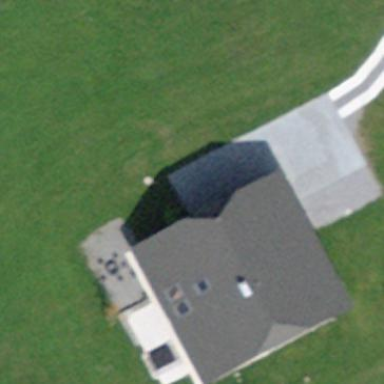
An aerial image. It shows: Farm building.